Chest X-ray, AP view. Patient: 73 years old, sex M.
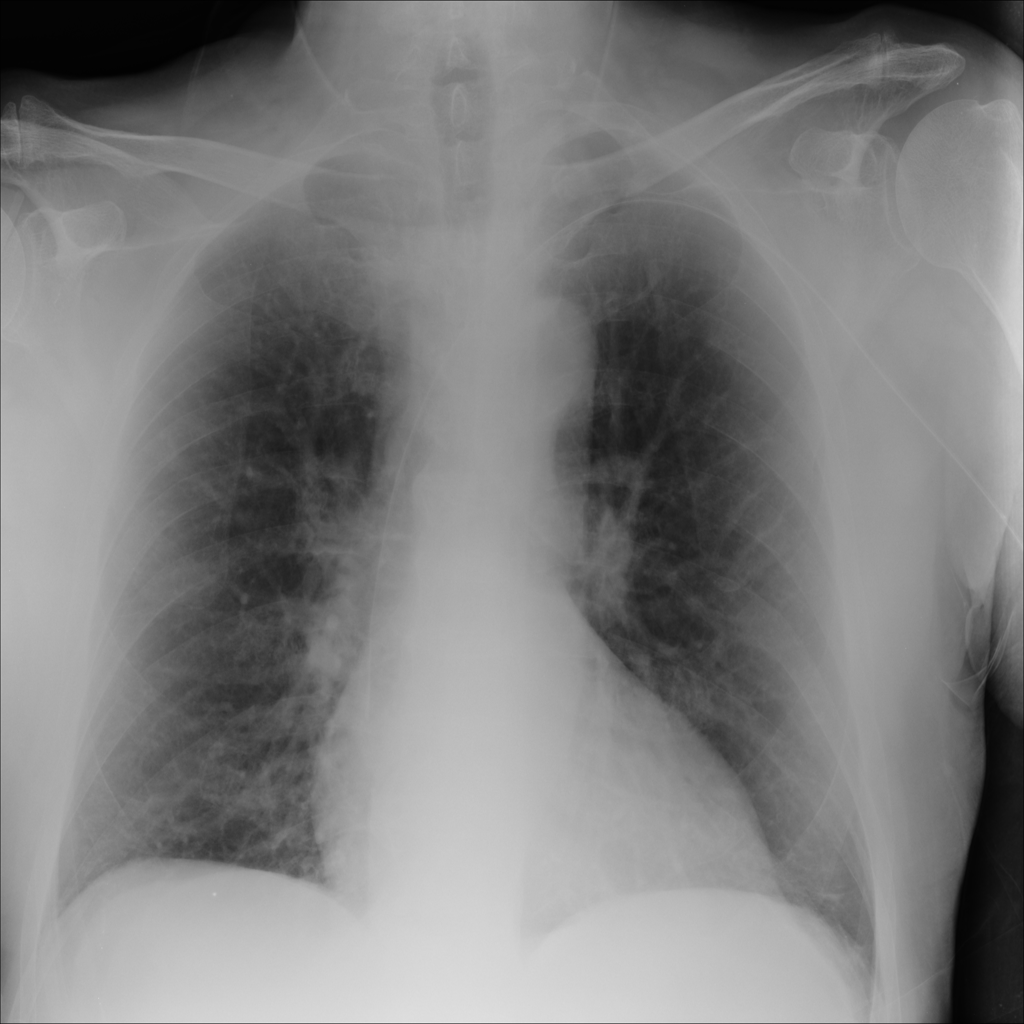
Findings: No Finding